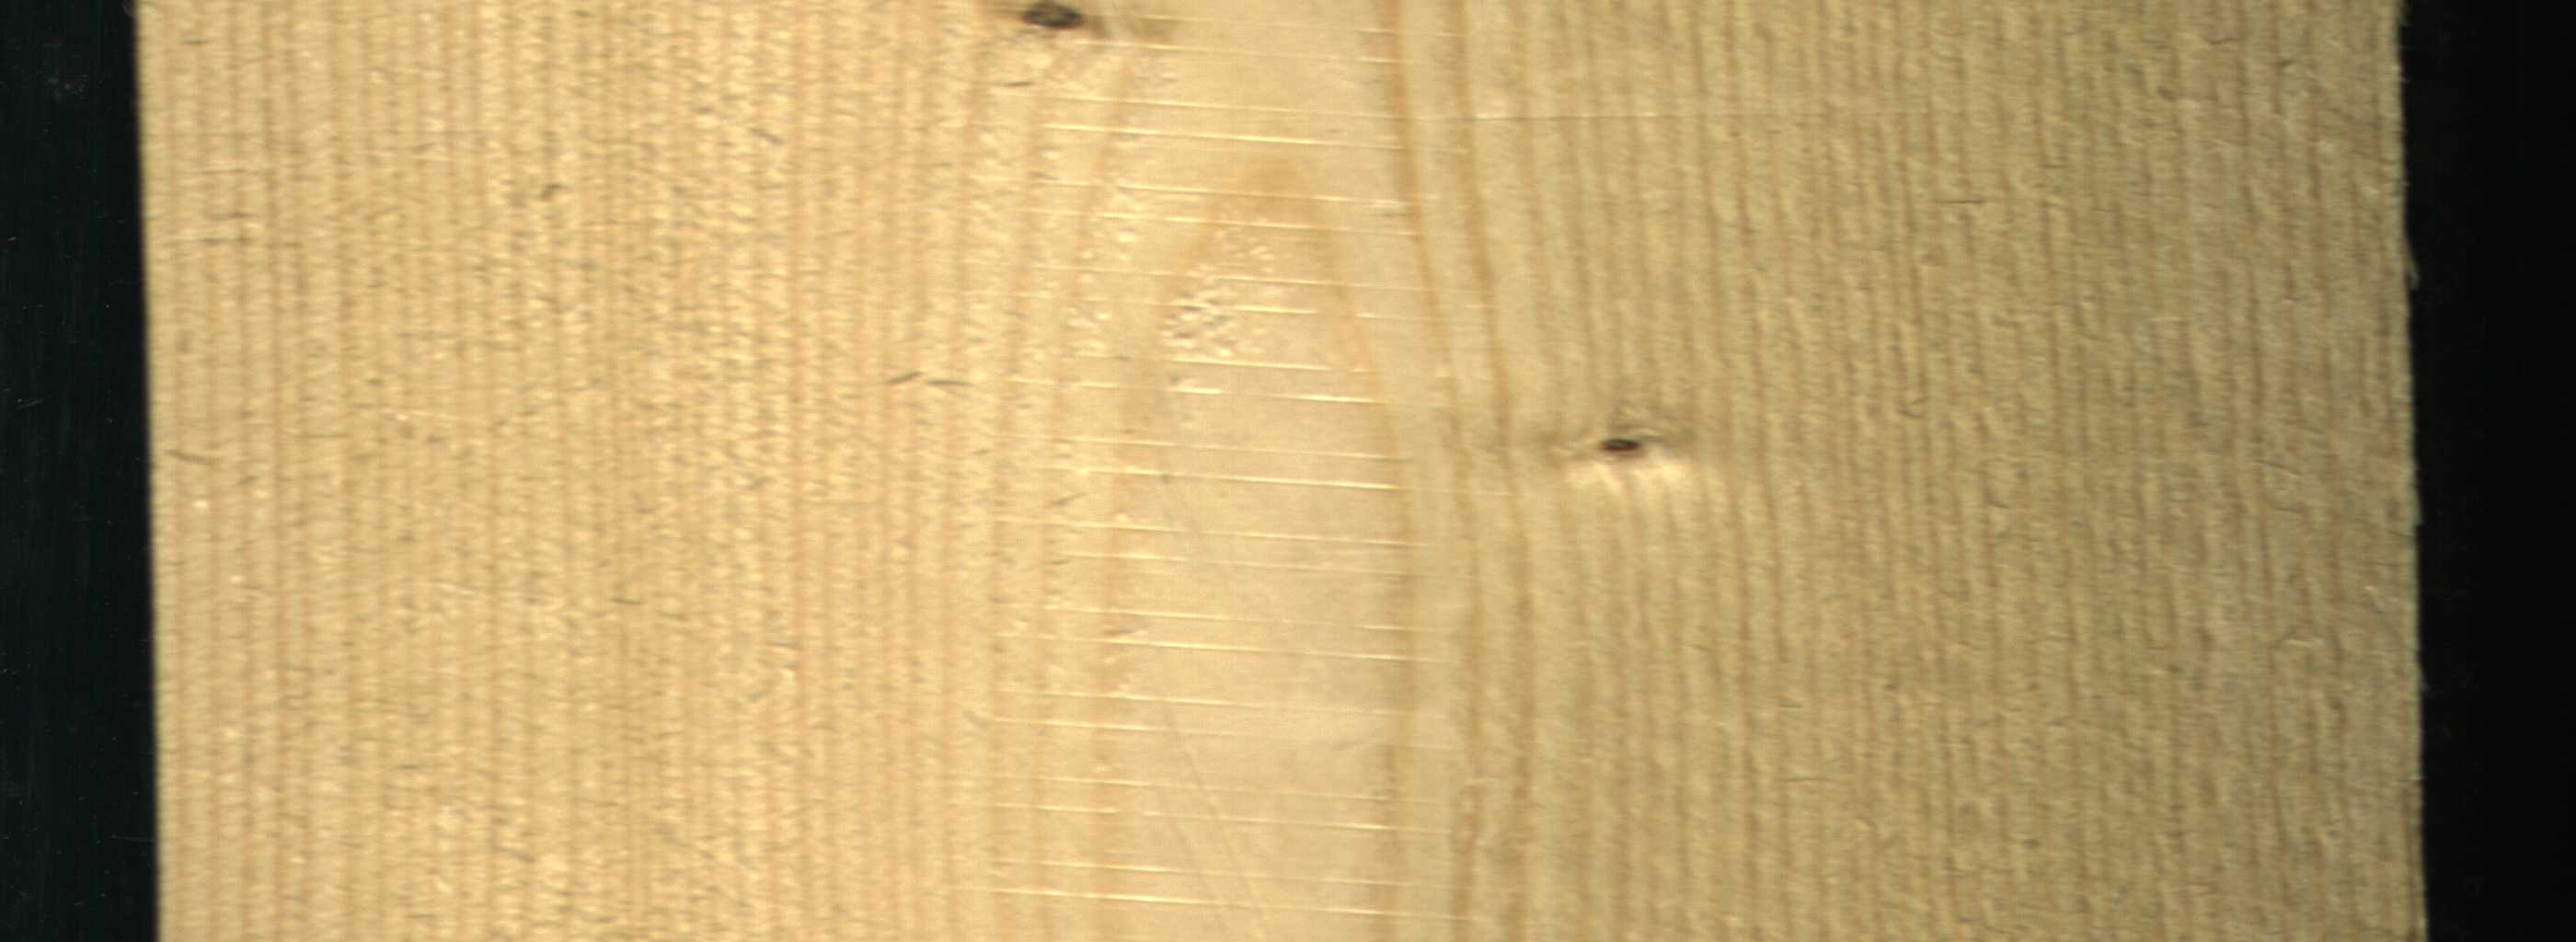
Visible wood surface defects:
Live_Knot
Live_Knot